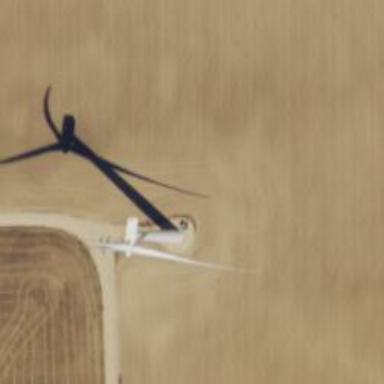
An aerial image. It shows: Wind generator with horizontal axis. The generator is wind turbine.